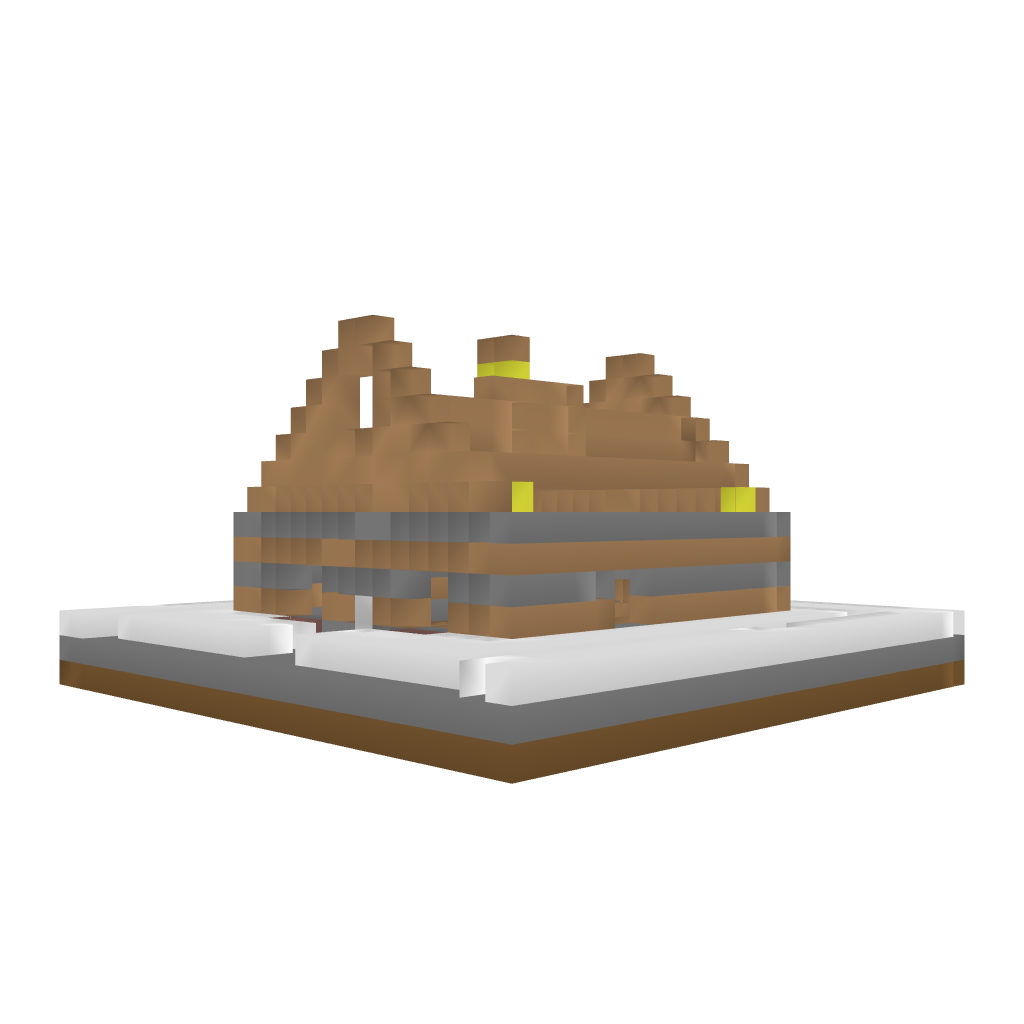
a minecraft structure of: Grand Victoria Wooden House bad low quality